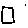
Label: square